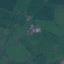
Land use / land cover: Pasture